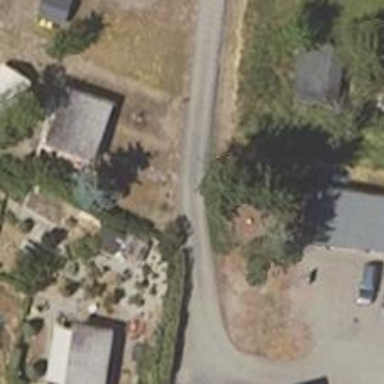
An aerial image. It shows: Paved service road.